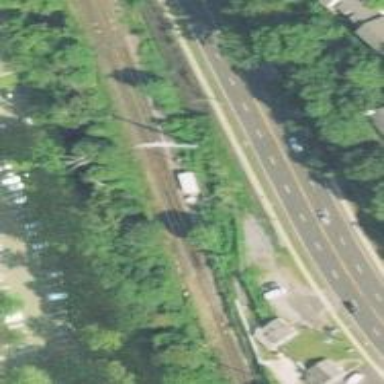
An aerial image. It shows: Junction on the railway.